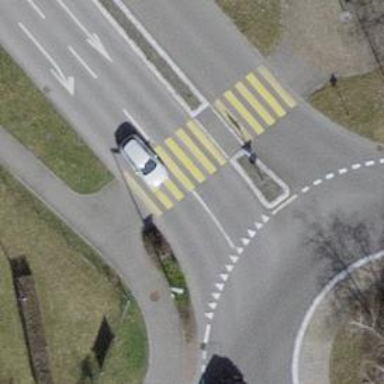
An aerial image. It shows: Uncontrolled zebra crossing with central island. The crossing is marked with zebra stripes.